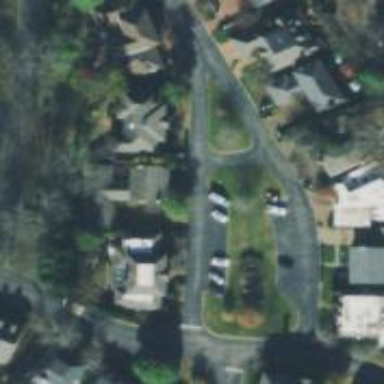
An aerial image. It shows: Residential road.